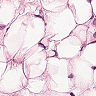
Metastatic tissue present: yes